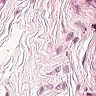
Metastatic tissue present: no